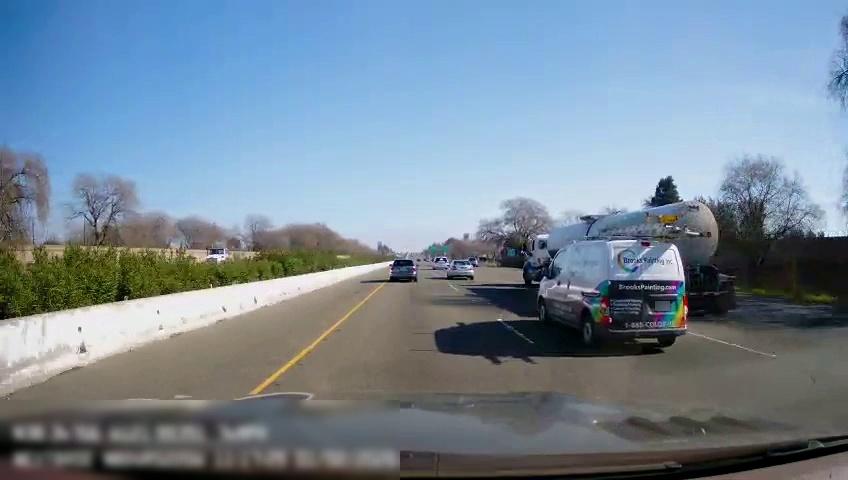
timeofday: Day
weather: Sunny
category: Drivable Space
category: Vehicles | Car
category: Vehicles | Truck
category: Vehicles | Car
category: Vehicles | Van
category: Vehicles | Truck
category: Vehicles | Car
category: Vehicles | SUV
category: Lanes | Current Lane
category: Lanes | Current Lane
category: Lanes | Alternate Lane